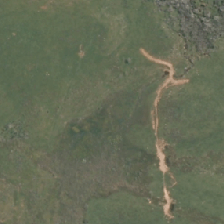
Land cover: high_producing_grassland